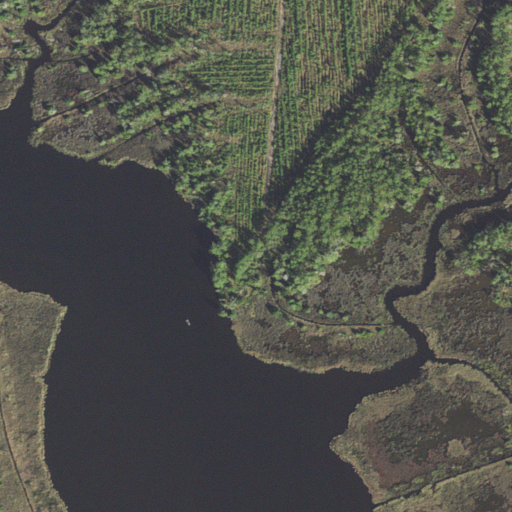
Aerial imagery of cape in North Carolina named Old Field Point containing herbaceous wetlands, open water, woody wetlands, deciduous forest, shrub, evergreen forest, and grassland